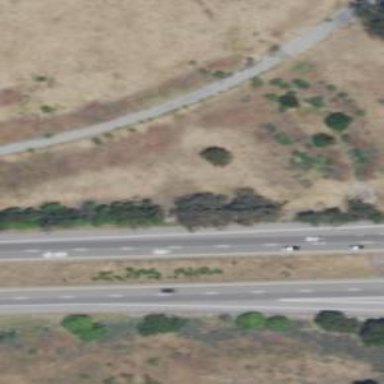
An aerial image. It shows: Expressway with asphalt surface classified as trunk highway.